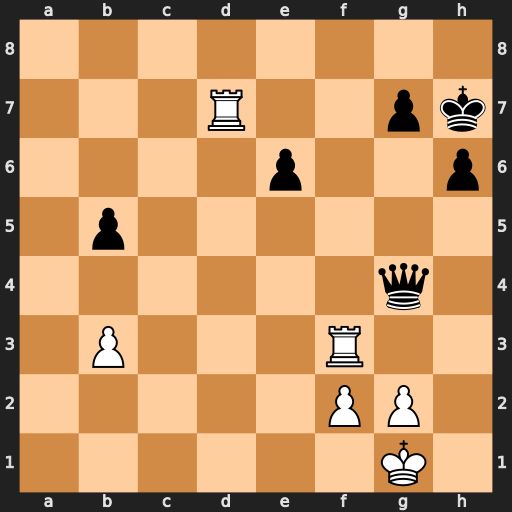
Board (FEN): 8/3R2pk/4p2p/1p6/6q1/1P3R2/5PP1/6K1
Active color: w
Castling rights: -
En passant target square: -
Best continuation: Rg3 Qg6 Rxg6